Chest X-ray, PA view. Patient: 35 years old, sex F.
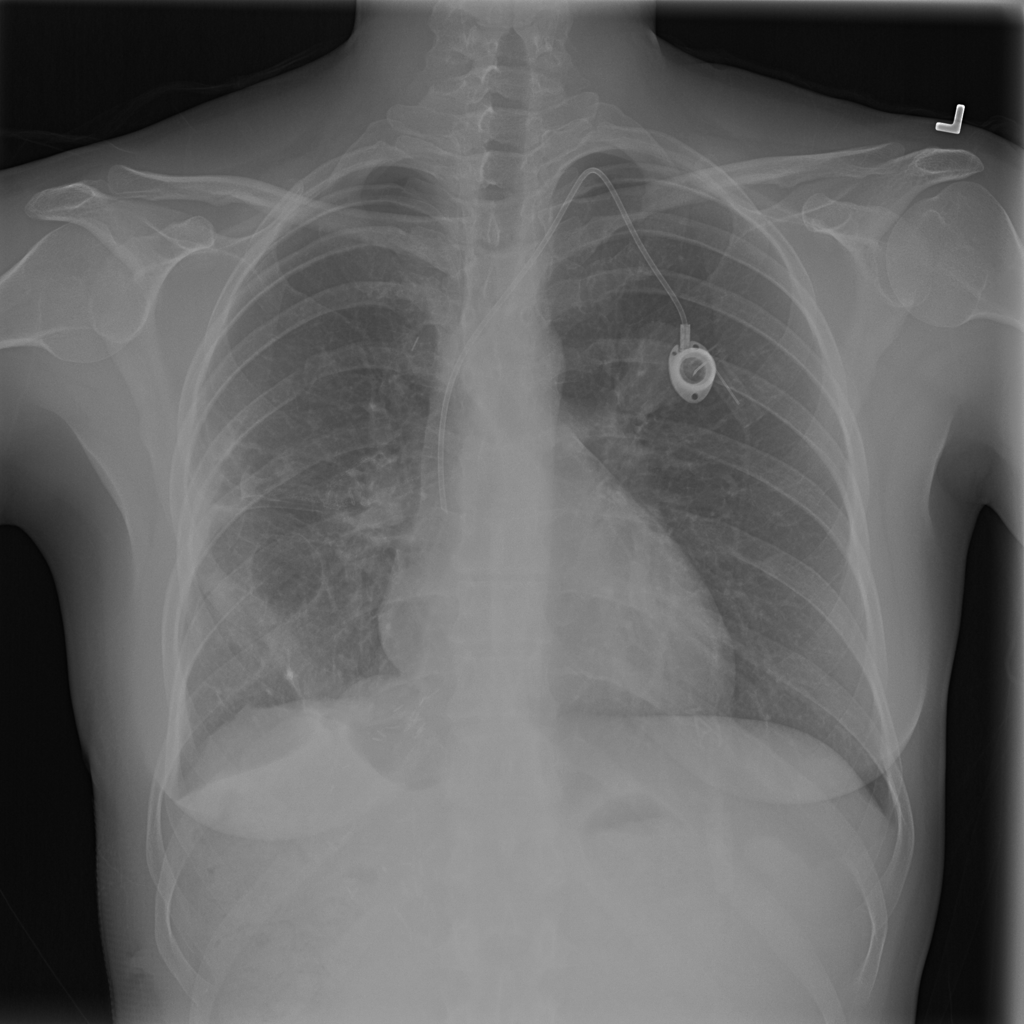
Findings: No Finding